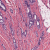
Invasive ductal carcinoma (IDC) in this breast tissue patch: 1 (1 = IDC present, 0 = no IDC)